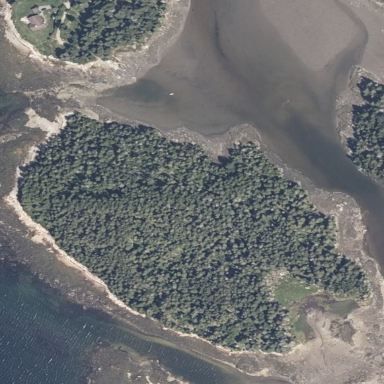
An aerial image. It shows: Islet along the natural coastline.